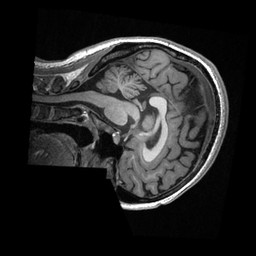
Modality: T1w
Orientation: sagittal
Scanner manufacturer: ge
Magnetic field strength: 3 T
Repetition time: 0.007676 s
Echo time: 0.002928 s